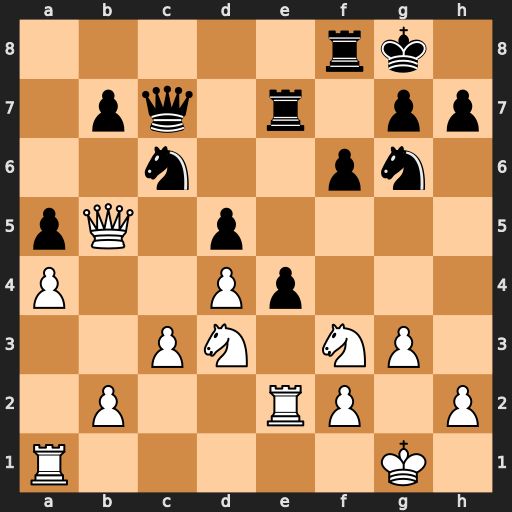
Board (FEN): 5rk1/1pq1r1pp/2n2pn1/pQ1p4/P2Pp3/2PN1NP1/1P2RP1P/R5K1
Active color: w
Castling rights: -
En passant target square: -
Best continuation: Qxd5+ Rff7 Rxe4 Rxe4 Qxe4